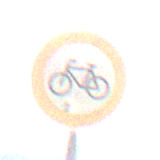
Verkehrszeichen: VerbotRadverkehr
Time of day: MorningAfternoon
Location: Outdoor (Nature)
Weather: PartlyCloudy
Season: NotSpecified
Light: Natural